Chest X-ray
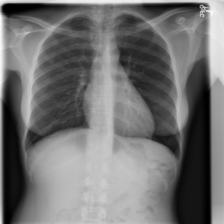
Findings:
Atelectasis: negative
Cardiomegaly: negative
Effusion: negative
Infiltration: positive
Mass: negative
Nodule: negative
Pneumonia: negative
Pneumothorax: negative
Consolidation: negative
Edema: negative
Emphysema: negative
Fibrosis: negative
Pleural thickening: negative
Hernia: negative